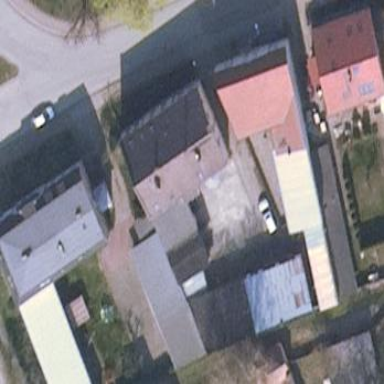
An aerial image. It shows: Simple house.